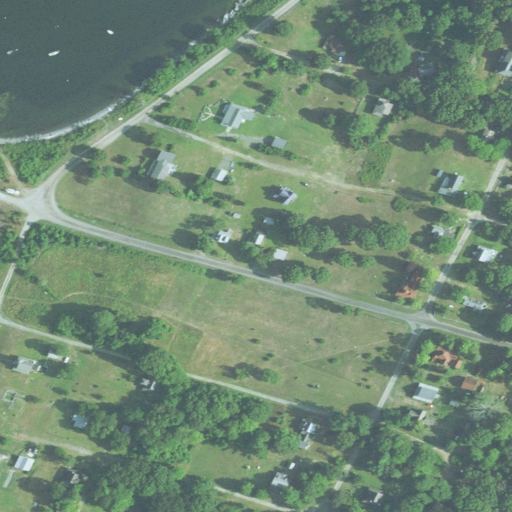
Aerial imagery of cape in Rhode Island named South Point containing low intensity development, medium intensity development, open development, open water, deciduous forest, grassland, shrub, mixed forest, and high intensity development